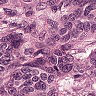
Metastatic tissue present: yes